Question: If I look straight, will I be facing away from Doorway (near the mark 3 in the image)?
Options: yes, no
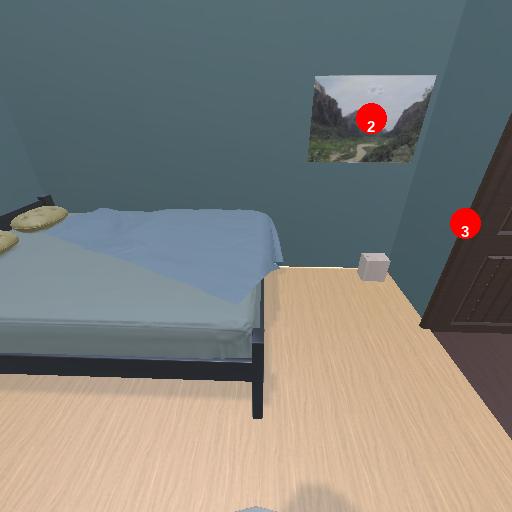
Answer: yes